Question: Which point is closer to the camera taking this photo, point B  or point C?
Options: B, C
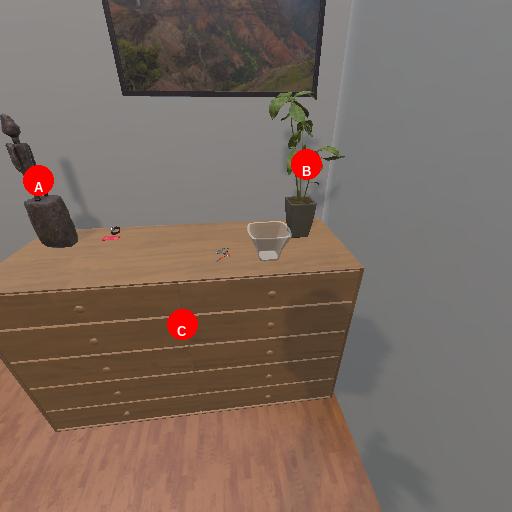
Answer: B